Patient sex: F
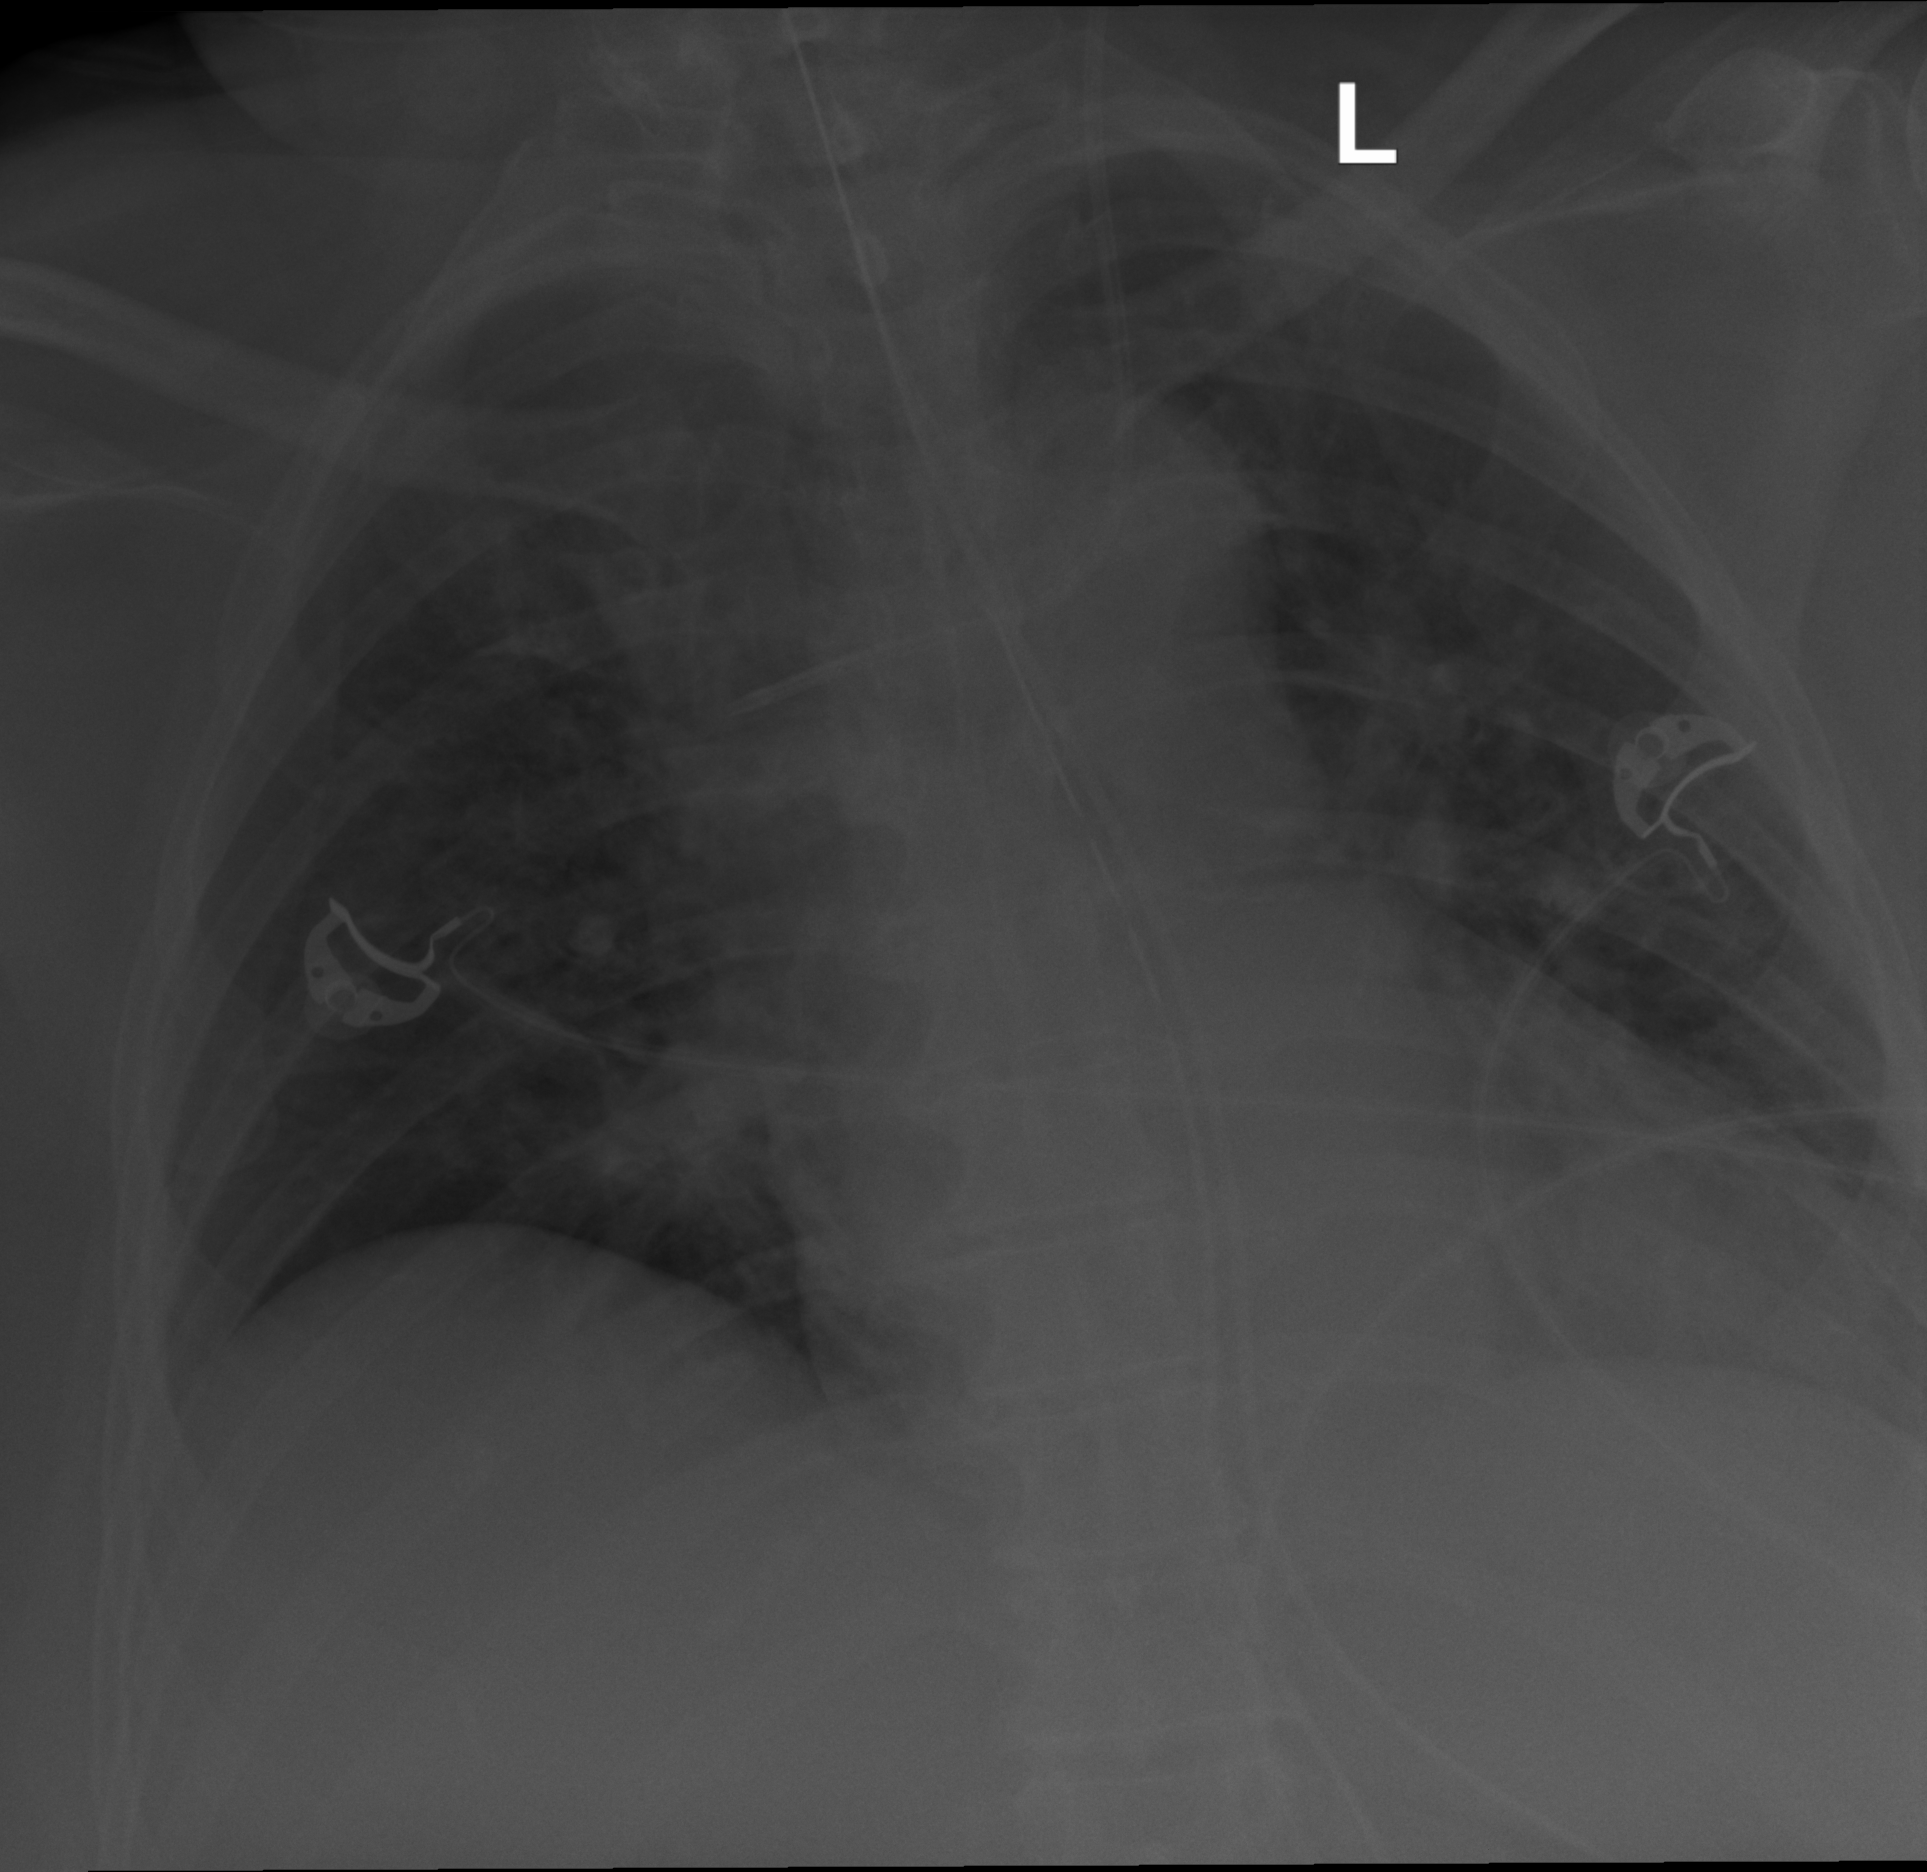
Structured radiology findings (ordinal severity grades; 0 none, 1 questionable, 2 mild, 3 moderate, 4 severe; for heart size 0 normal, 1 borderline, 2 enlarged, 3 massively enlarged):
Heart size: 1
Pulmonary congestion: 0
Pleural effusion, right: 0
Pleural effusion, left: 0
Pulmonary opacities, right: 0
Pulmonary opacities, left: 2
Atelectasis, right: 0
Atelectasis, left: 0